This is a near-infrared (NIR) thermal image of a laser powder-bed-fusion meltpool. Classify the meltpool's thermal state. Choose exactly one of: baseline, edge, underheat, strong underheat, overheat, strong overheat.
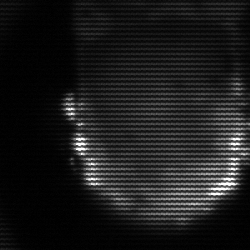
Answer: baseline